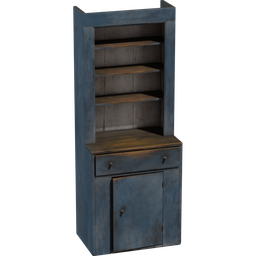
Label: furniture